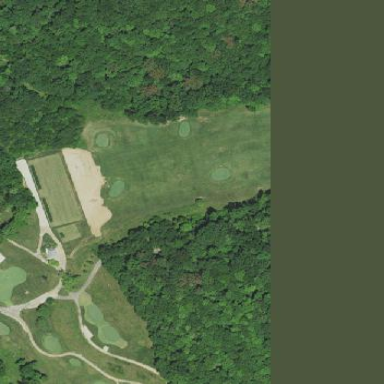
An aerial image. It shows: Grassy area designated as golf fairway.